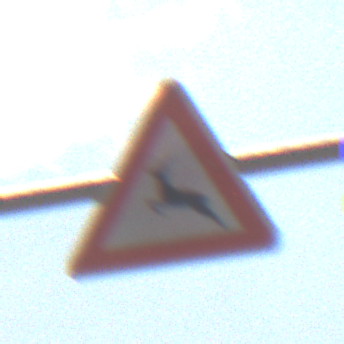
Verkehrszeichen: WildwechselRechts
Umgebung: Outdoor, Nature
Tageszeit: Midday
Wetter: PartlyCloudy
Licht: Natural
Jahreszeit: NotSpecified
Kontrast: HighContrast